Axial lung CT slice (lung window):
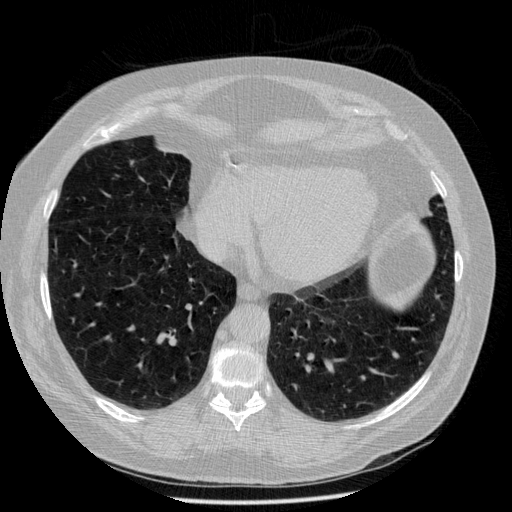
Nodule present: no